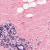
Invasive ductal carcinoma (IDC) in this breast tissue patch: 0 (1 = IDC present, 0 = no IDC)